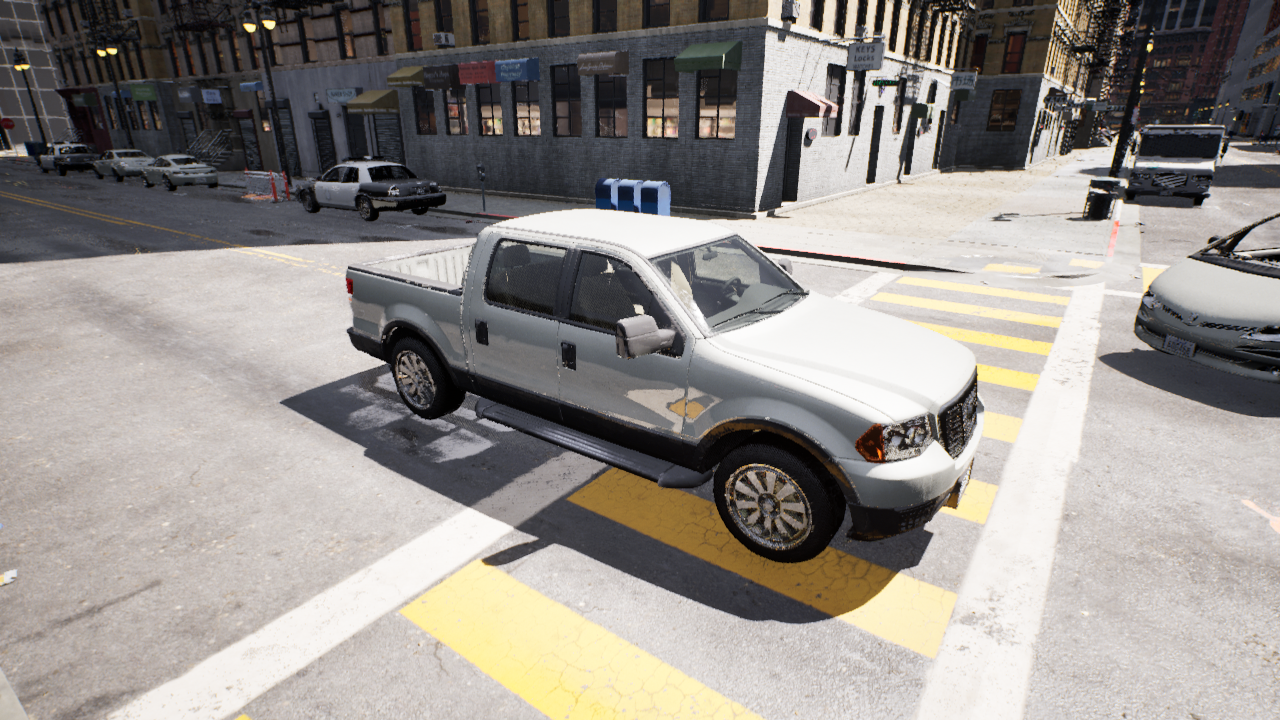
Venue: residential
Lighting: clear day
Vehicle rig: pickup